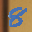
Label: 8